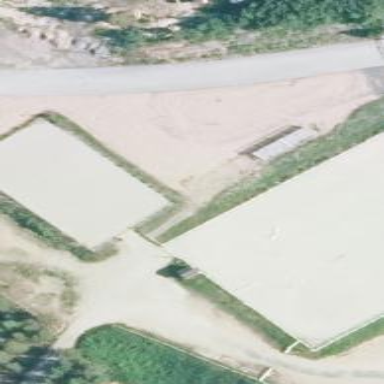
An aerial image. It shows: Equestrian pitch for leisure land activities.